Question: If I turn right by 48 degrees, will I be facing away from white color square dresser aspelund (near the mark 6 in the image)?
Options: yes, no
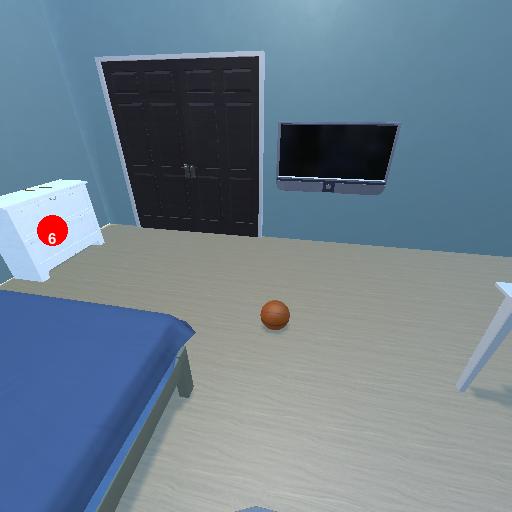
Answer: yes